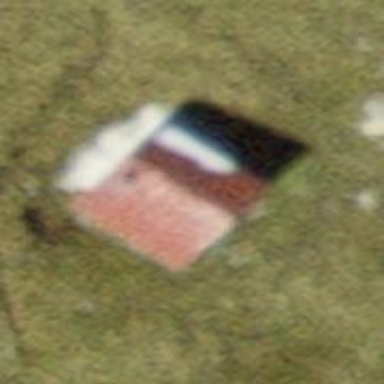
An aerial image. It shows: Hut.